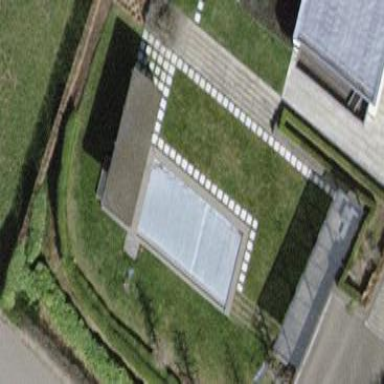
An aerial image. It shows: Swimming pool located in leisure land.